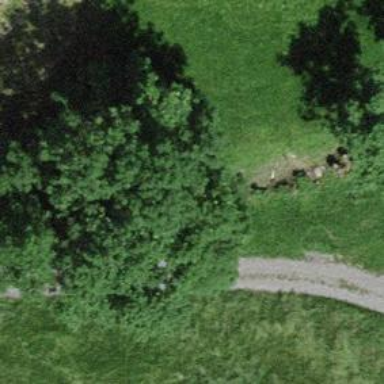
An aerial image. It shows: Hedge barrier.